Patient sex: M
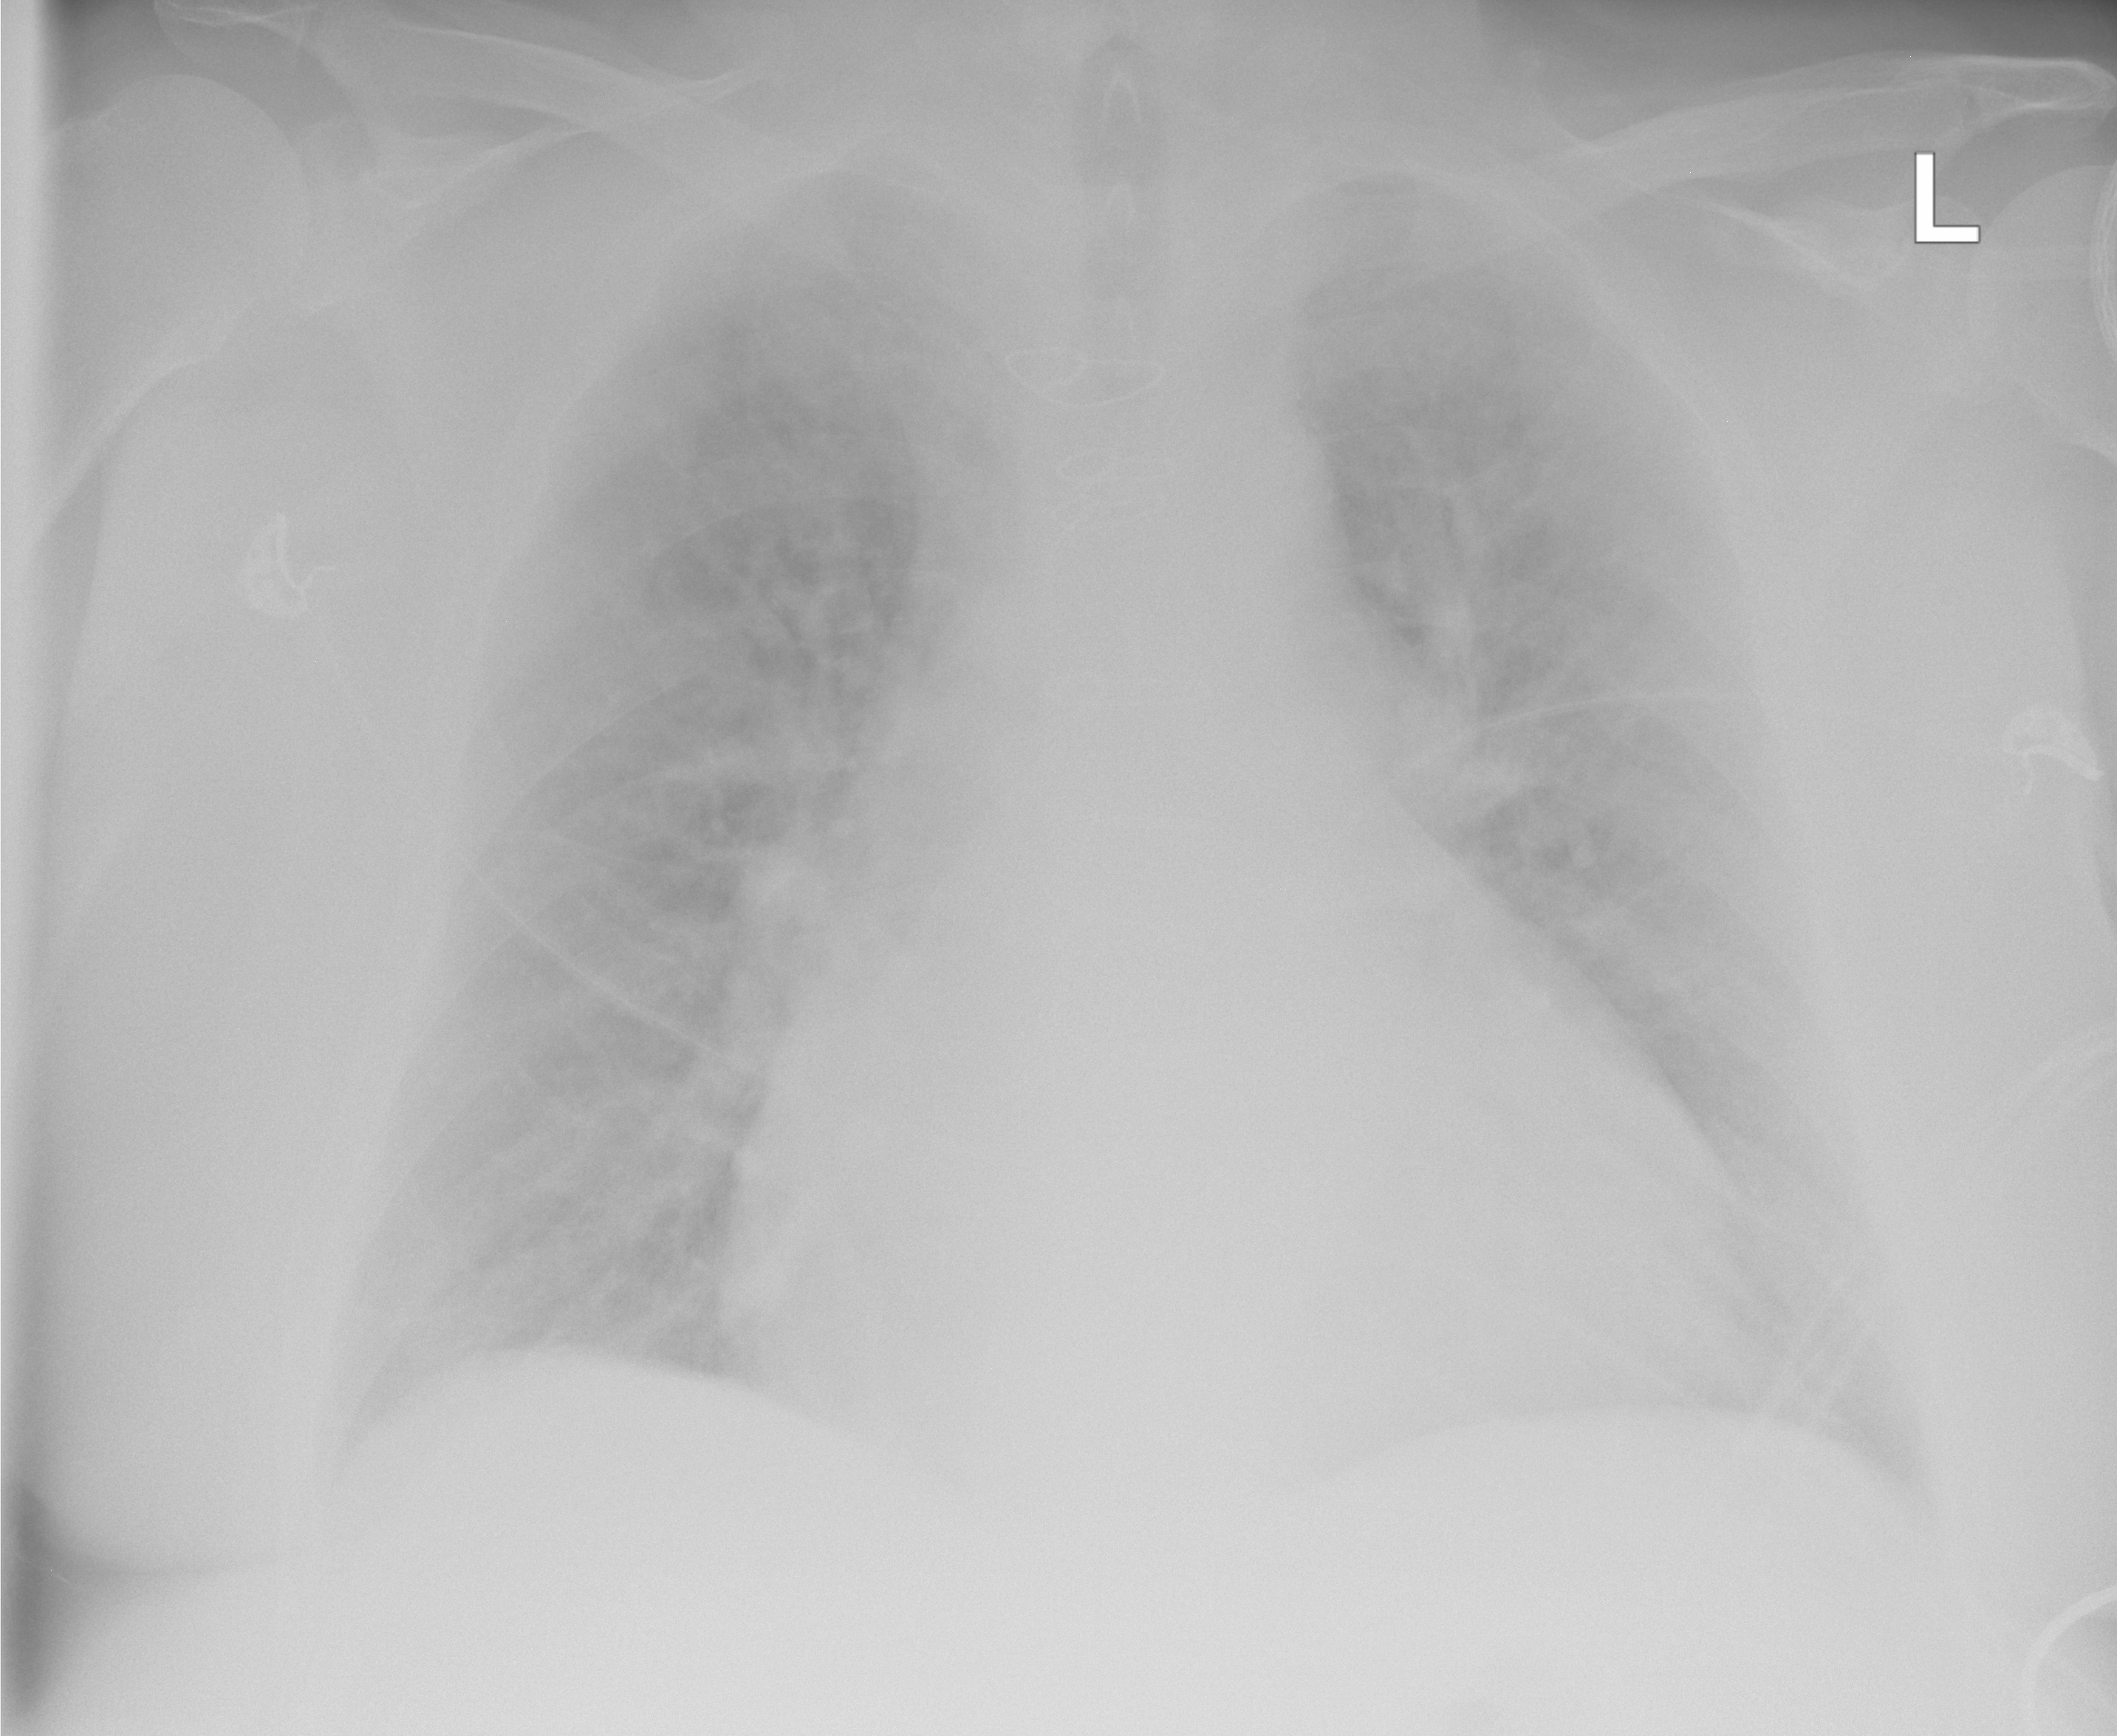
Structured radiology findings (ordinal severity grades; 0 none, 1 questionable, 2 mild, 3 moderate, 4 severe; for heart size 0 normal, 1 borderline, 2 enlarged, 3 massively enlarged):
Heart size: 2
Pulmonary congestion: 2
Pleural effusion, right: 0
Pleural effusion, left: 0
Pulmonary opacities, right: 0
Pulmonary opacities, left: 0
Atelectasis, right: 0
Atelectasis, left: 0